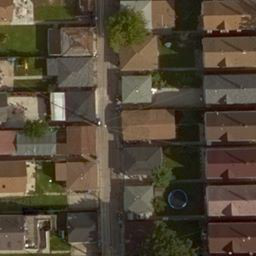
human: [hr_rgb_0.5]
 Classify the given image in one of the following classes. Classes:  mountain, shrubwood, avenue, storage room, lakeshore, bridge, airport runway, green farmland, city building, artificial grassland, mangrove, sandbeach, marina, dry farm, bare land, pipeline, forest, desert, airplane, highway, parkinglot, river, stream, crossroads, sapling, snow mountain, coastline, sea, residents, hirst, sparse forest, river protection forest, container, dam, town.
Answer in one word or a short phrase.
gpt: residents